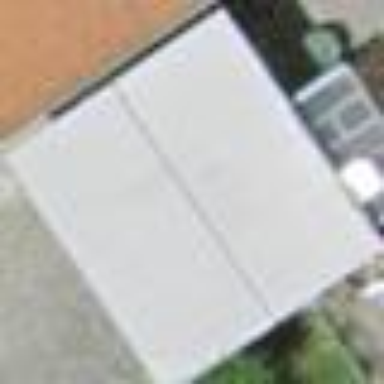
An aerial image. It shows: View of roof of building.